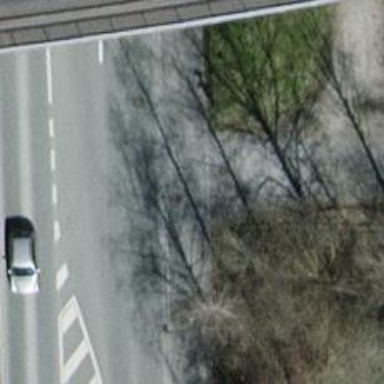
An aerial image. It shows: Unmarked road crossing.